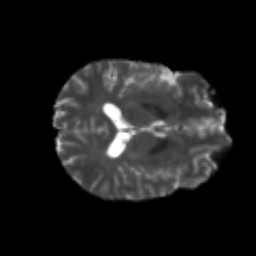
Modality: T2w
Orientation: axial
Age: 21
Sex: male
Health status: healthy
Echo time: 0.074 s